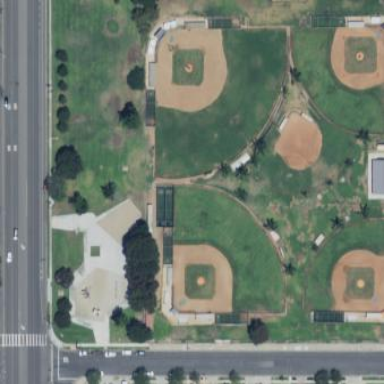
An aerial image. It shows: Baseball pitch for leisure and sports activities.